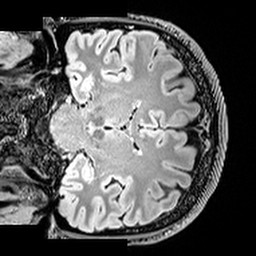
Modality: T2w
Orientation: coronal
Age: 42
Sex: male
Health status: healthy
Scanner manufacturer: siemens
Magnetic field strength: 3 T
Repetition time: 5 s
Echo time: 0.397 s